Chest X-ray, PA view. Patient: 61 years old, sex F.
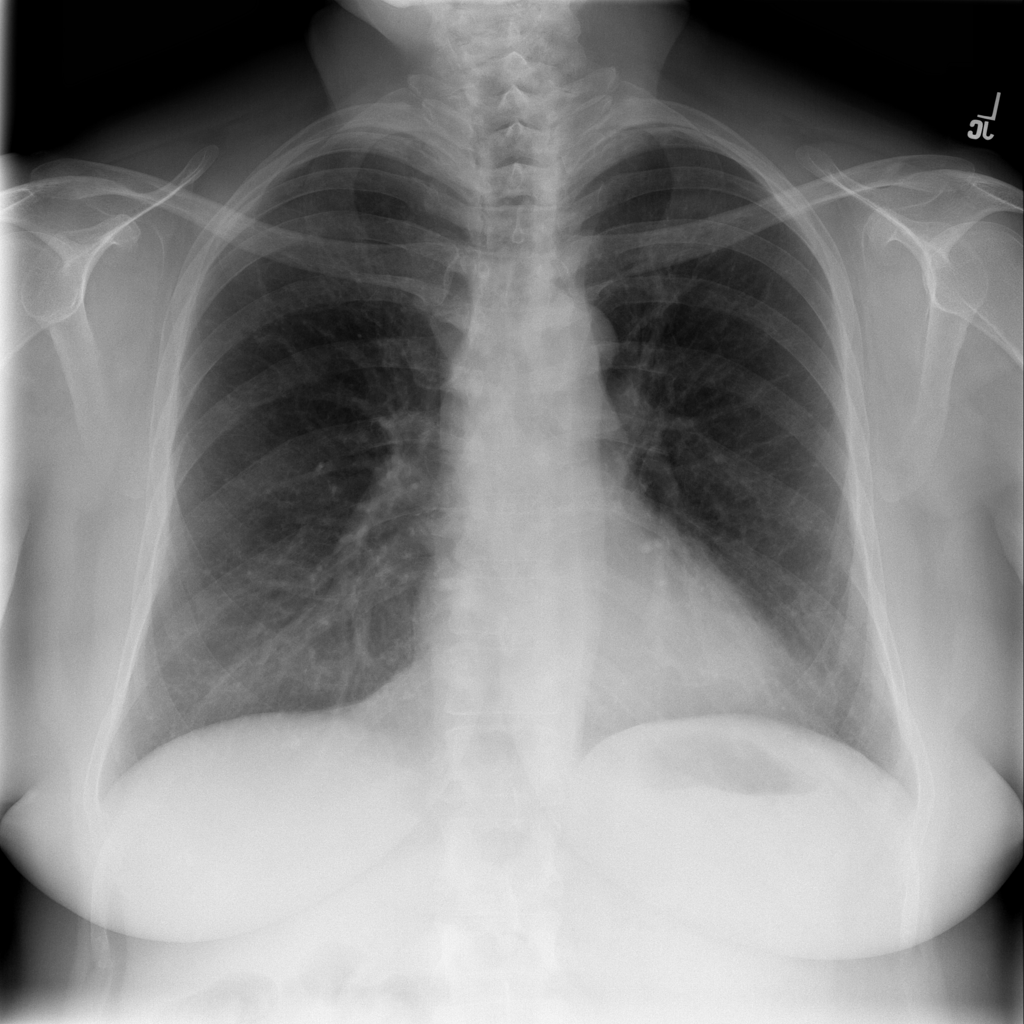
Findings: No Finding